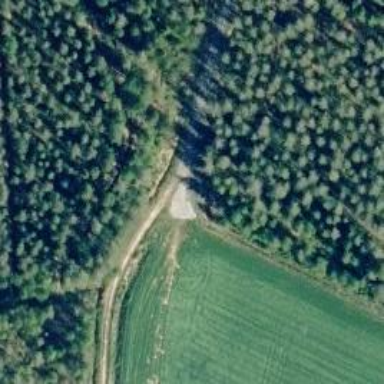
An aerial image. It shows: Track road with excellent visibility.